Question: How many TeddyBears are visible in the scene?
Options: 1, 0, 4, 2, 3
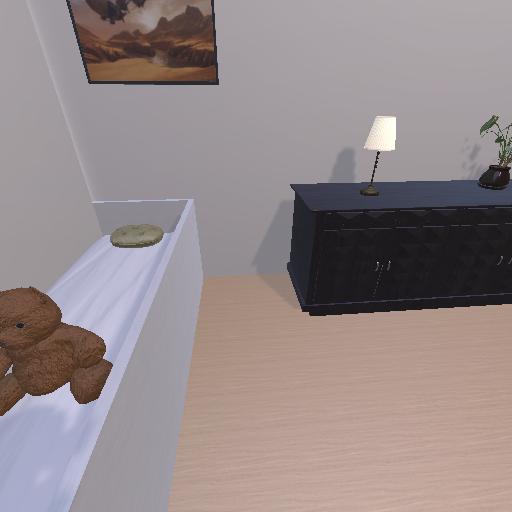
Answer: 1